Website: macys
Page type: delivery-shipping
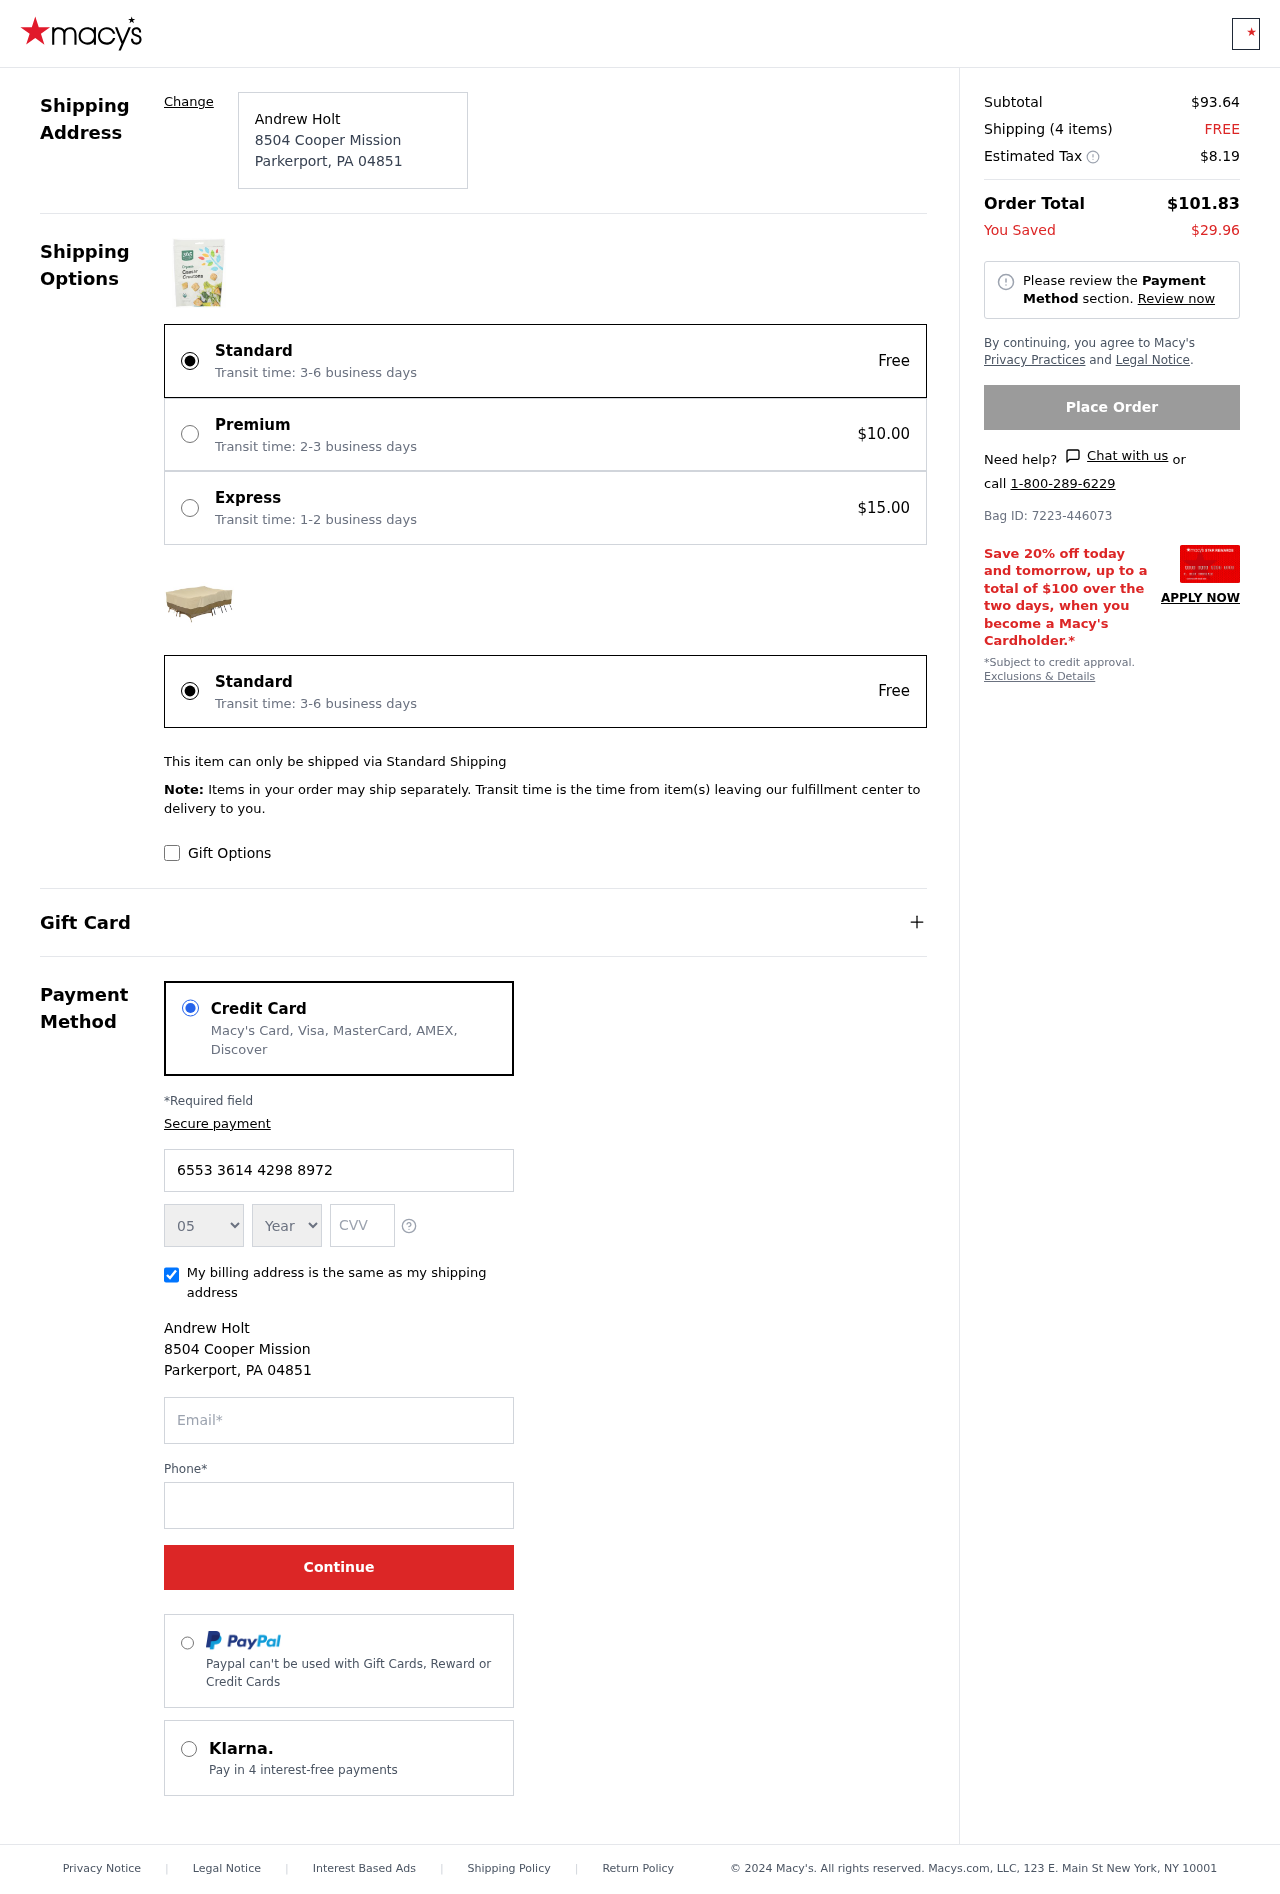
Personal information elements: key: PII_CARD_EXPIRY_MONTH
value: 05
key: PII_CARD_EXPIRY_YEAR
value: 27
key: PII_CITY
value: Parkerport
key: PII_CITY_STATE_ZIP
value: Parkerport, PA 04851
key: PII_FULLNAME
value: Andrew Holt
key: PII_POSTCODE
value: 04851
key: PII_STATE_ABBR
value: PA
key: PII_STREET
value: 8504 Cooper Mission
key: PII_CARD_NUMBER
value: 6553 3614 4298 8972
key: PII_CARD_CVV
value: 477
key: PII_EMAIL
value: andrew.holt@gmail.com
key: PII_PHONE
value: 6099199909
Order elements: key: ORDER_SUBTOTAL
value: $93.64
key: ORDER_NUM_ITEMS
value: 4
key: ORDER_SHIPPING_COST
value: FREE
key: ORDER_TAX
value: $8.19
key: ORDER_TOTAL
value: $101.83
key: ORDER_SAVINGS
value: $29.96
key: ORDER_BAG_ID
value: Bag ID: 7223-446073